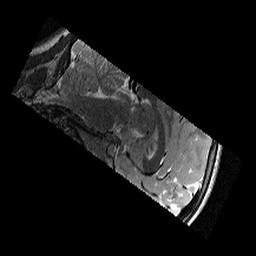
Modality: T2w
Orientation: sagittal
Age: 10
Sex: female
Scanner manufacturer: siemens
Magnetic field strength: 3 T
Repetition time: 9.23 s
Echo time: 0.067 s